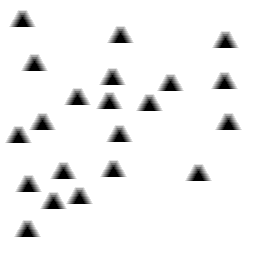
Squares: 0
Triangles: 21
Stars: 0
Total shapes: 21